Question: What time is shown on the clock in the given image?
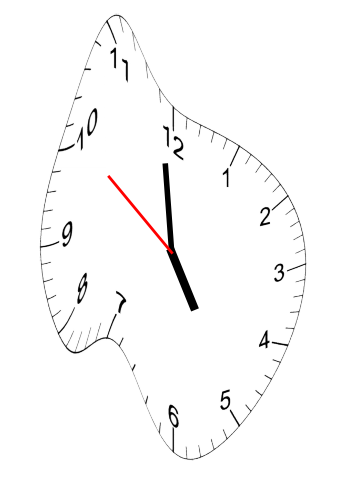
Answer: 04:58:51